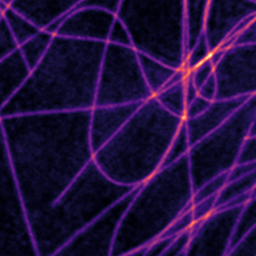
Label: Super-resolution Microtubules image